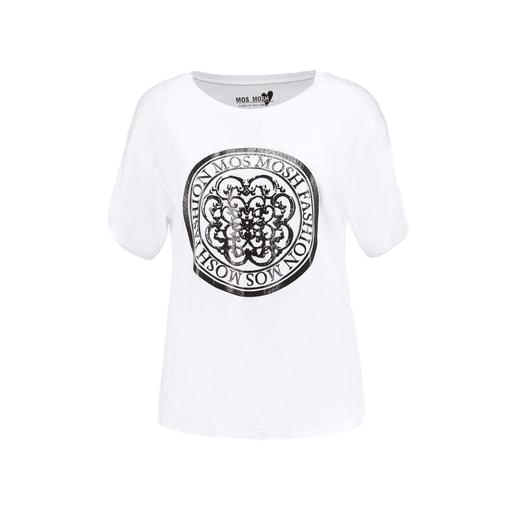
white logo medallion t-shirt, white graphic-print t-shirt, white graphic t-shirt only macy, white background